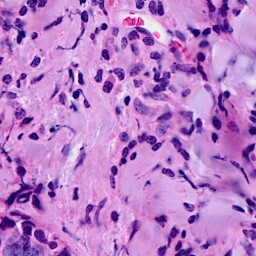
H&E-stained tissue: Breast